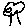
Label: tree